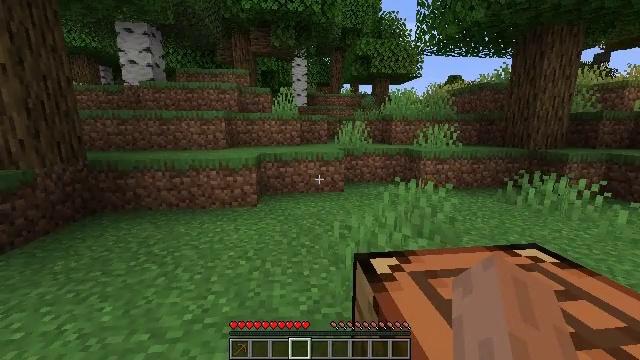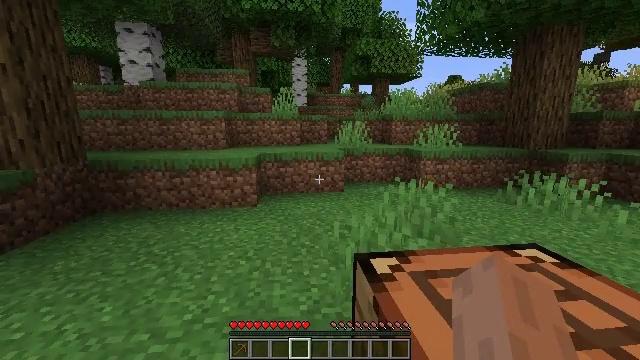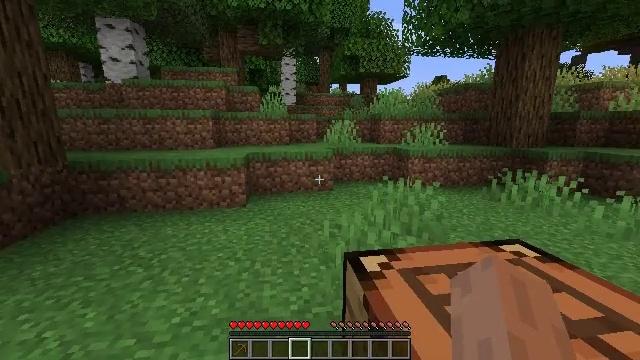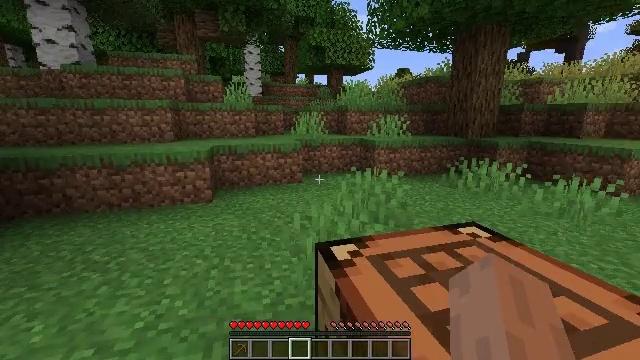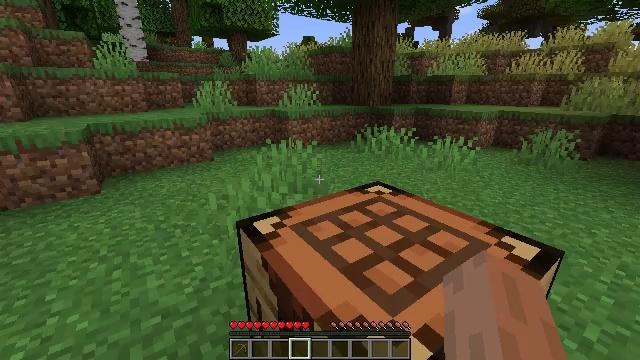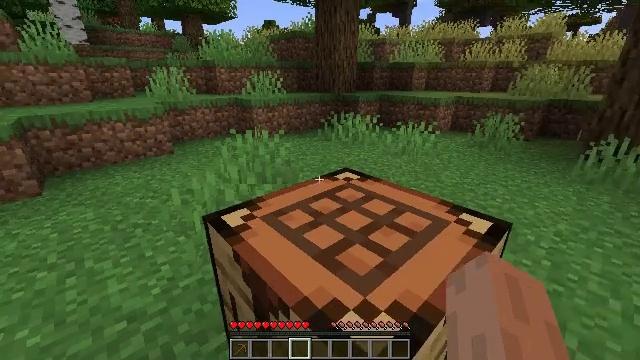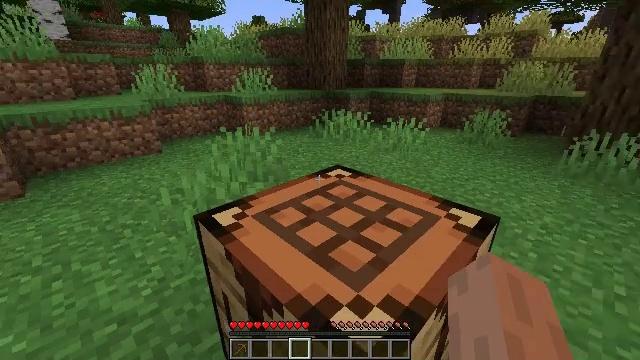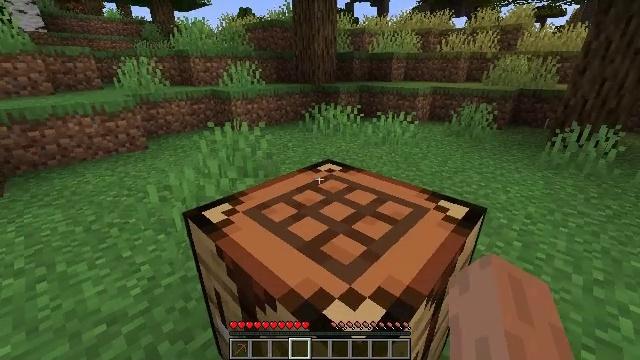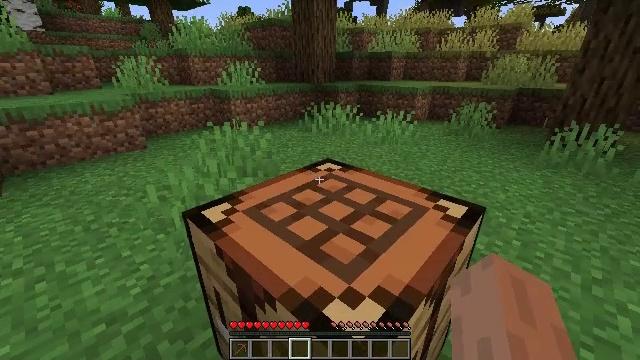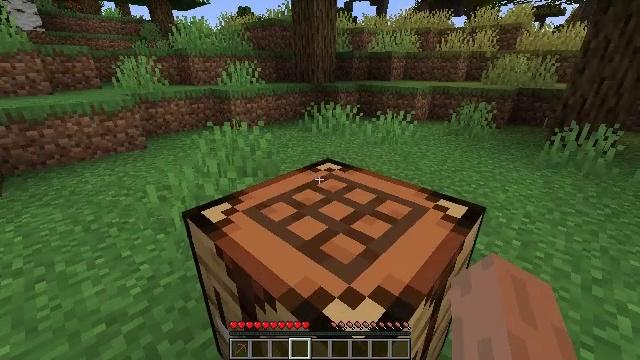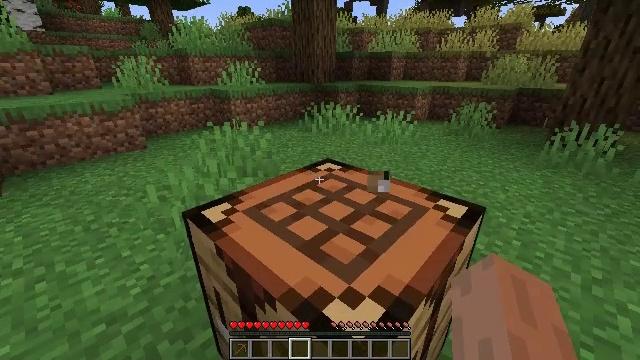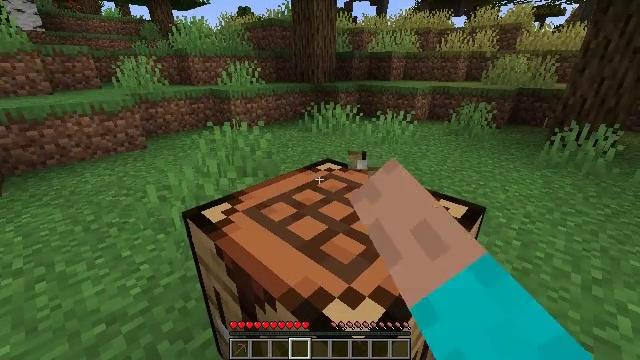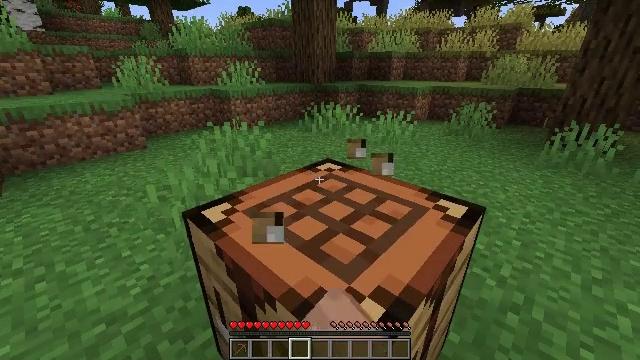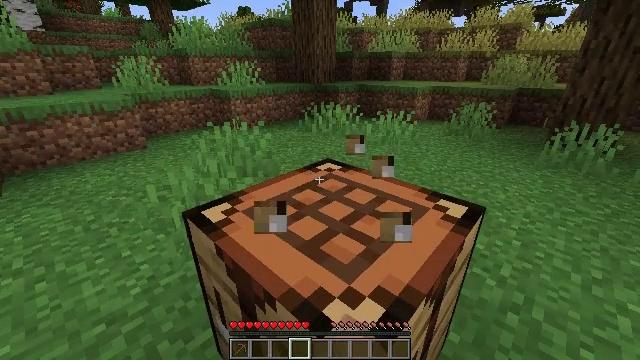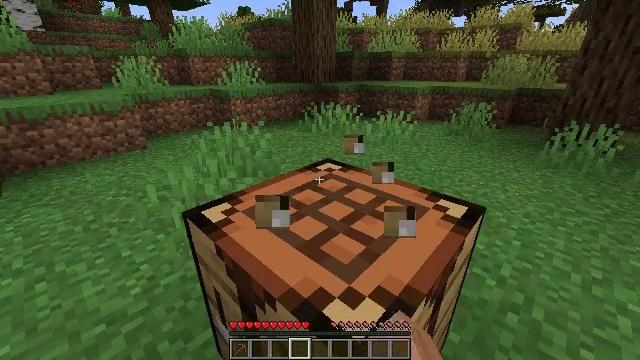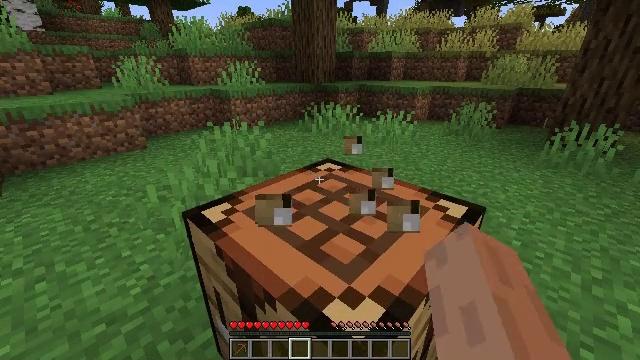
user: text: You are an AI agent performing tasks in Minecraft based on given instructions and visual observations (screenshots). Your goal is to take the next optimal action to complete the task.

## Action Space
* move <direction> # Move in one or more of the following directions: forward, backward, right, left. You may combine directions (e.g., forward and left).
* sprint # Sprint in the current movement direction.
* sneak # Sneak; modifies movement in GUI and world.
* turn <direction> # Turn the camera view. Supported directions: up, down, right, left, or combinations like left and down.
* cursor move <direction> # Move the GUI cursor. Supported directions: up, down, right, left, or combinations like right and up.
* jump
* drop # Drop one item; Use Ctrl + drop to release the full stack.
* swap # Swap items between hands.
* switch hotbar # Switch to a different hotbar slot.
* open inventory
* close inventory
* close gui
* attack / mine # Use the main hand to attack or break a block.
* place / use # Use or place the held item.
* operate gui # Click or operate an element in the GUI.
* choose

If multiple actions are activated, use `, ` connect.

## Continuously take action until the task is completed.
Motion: motion action
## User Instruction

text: Left click on the crafting table
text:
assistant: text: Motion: no_op
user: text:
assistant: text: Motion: turn right
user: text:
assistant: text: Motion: turn right and down
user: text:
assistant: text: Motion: turn right and down
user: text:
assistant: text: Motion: turn right and down
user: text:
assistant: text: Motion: turn right
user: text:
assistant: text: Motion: turn right and down
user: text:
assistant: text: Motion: no_op
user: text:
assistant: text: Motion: no_op
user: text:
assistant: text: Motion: attack / mine
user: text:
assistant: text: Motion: attack / mine
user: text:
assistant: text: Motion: attack / mine
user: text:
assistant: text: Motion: attack / mine
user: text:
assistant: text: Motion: attack / mine
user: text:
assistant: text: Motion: attack / mine
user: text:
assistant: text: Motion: attack / mine
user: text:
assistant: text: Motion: attack / mine
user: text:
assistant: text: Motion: attack / mine
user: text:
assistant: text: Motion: attack / mine
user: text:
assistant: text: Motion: attack / mine
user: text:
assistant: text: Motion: attack / mine
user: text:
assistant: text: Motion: attack / mine
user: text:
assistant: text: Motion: attack / mine
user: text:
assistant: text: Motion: attack / mine
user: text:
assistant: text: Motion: attack / mine
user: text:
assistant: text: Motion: attack / mine
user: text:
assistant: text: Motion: attack / mine
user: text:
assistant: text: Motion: attack / mine
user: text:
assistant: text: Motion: attack / mine
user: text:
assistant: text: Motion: attack / mine